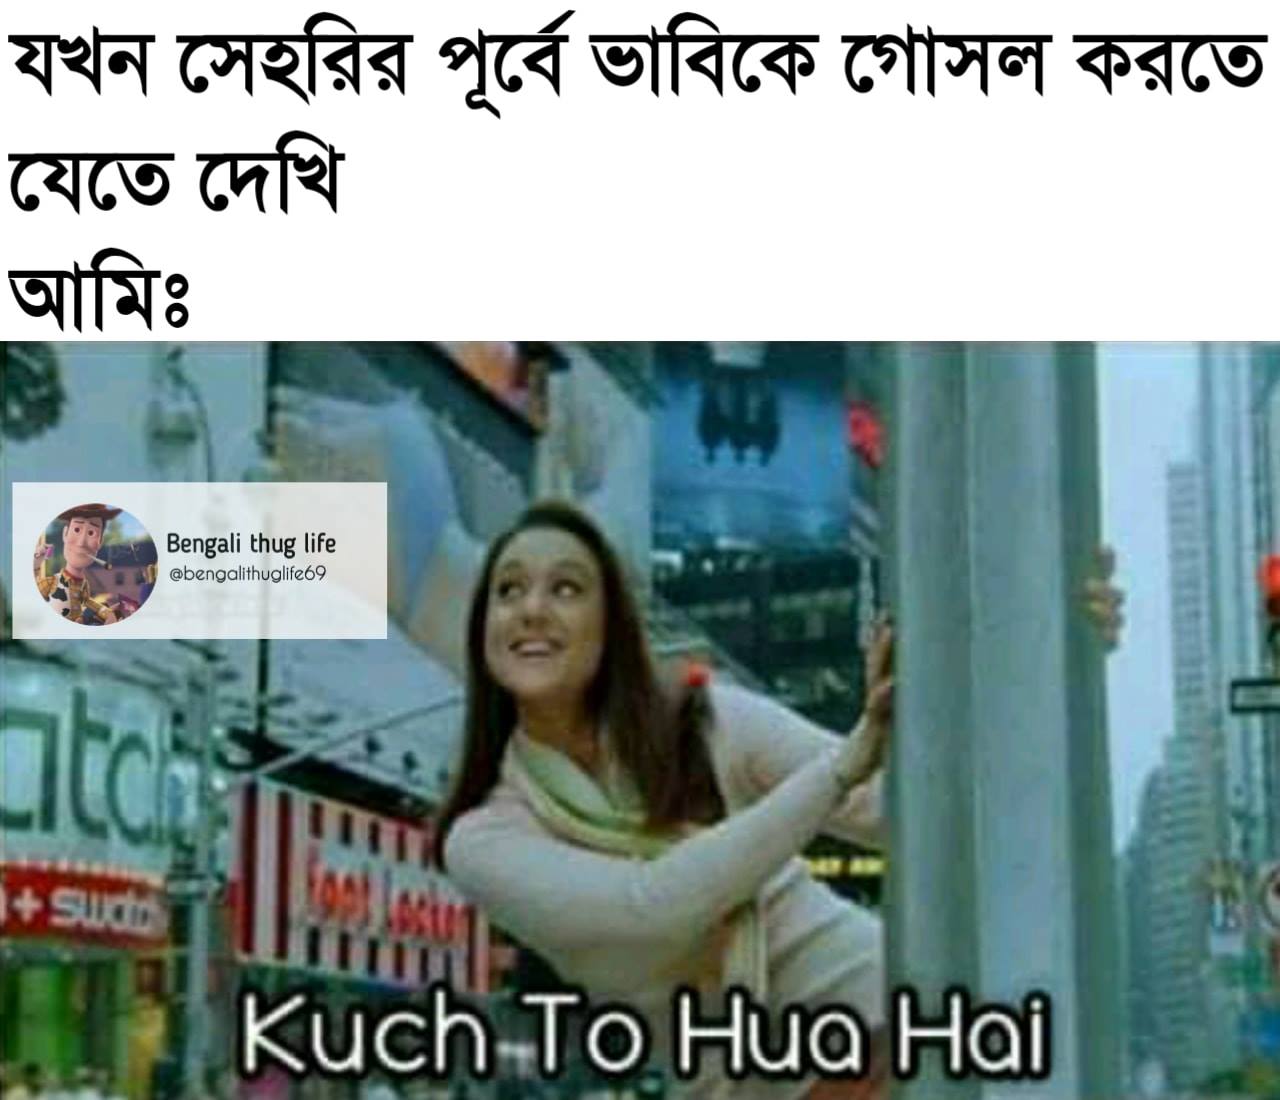
Caption: যখন সেহেরির পূর্বে ভাবিকে গোসল করতে যেতে দেখি  আমিঃ Kuch To Hua Hai
Label: non-hate